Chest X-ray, AP view. Patient: 69 years old, sex M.
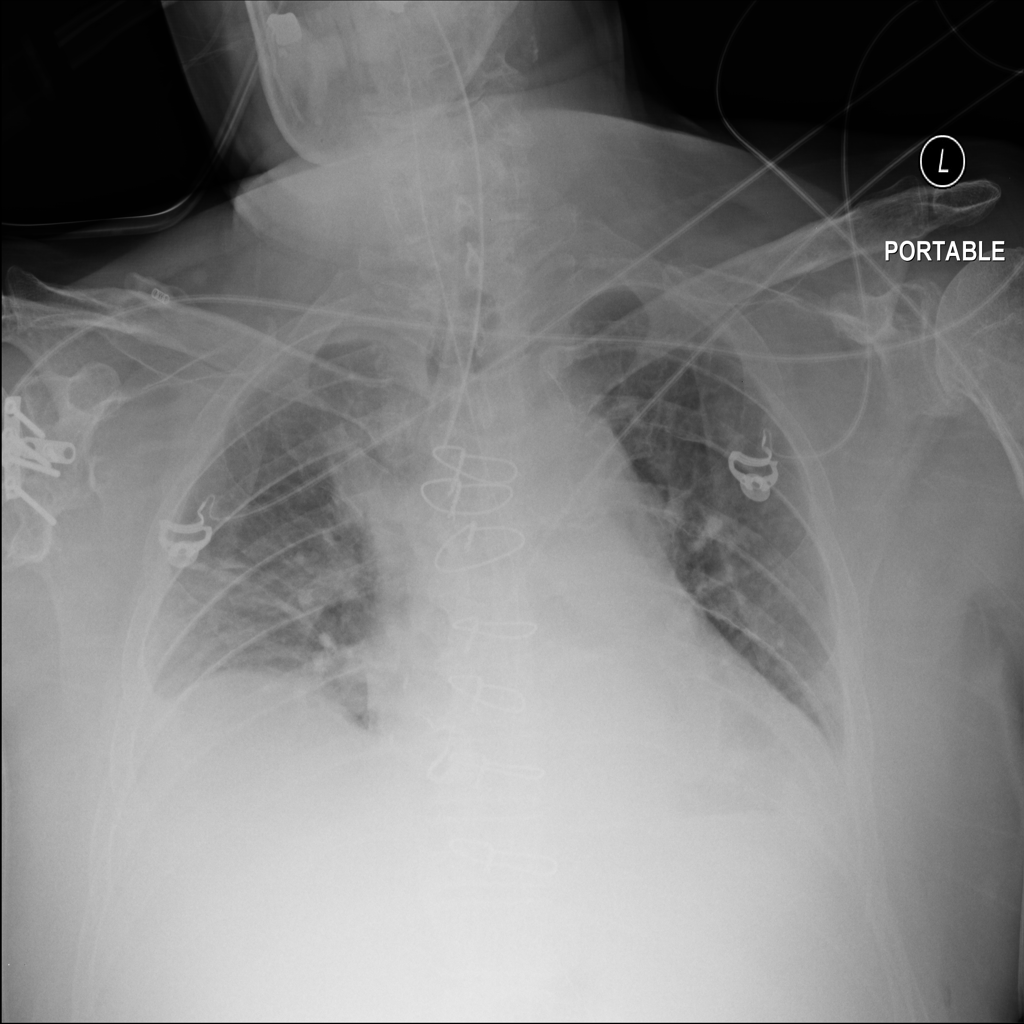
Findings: Atelectasis, Infiltration